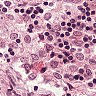
Metastatic tissue present: no